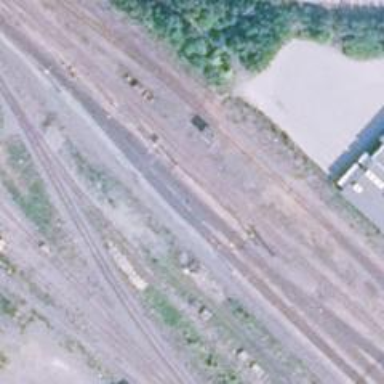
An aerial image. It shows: Railway signal.